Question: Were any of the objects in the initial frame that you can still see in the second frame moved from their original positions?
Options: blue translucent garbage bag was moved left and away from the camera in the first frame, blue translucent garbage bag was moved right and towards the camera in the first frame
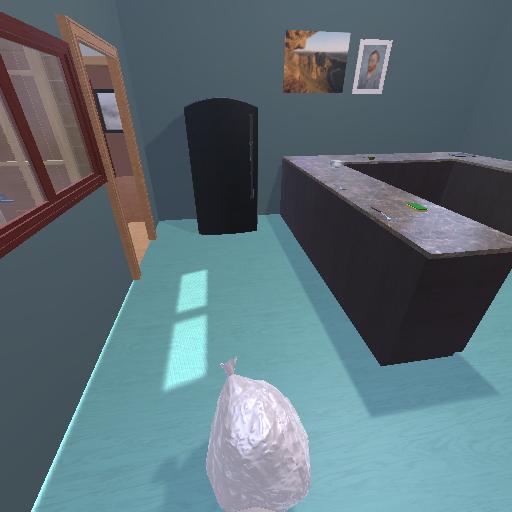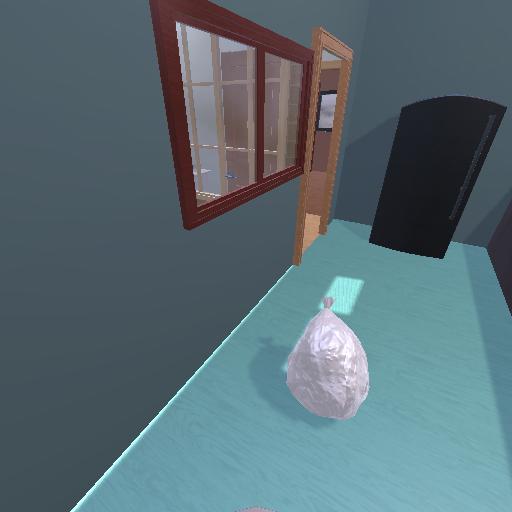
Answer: blue translucent garbage bag was moved left and away from the camera in the first frame